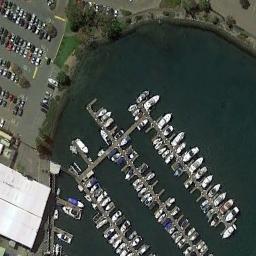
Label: harbor